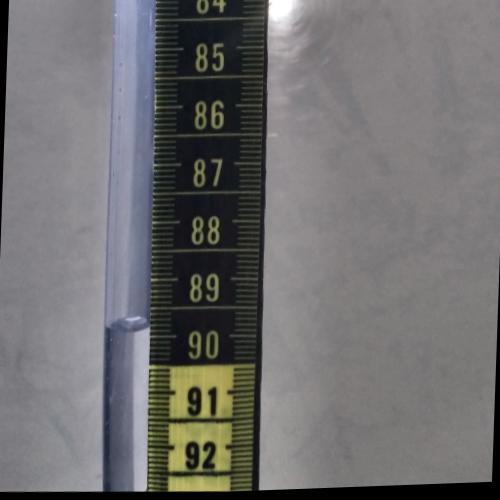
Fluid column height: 89.8 cm